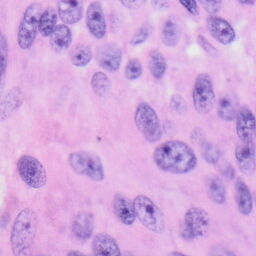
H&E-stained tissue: Skin